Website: ulta-beauty
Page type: account-selection
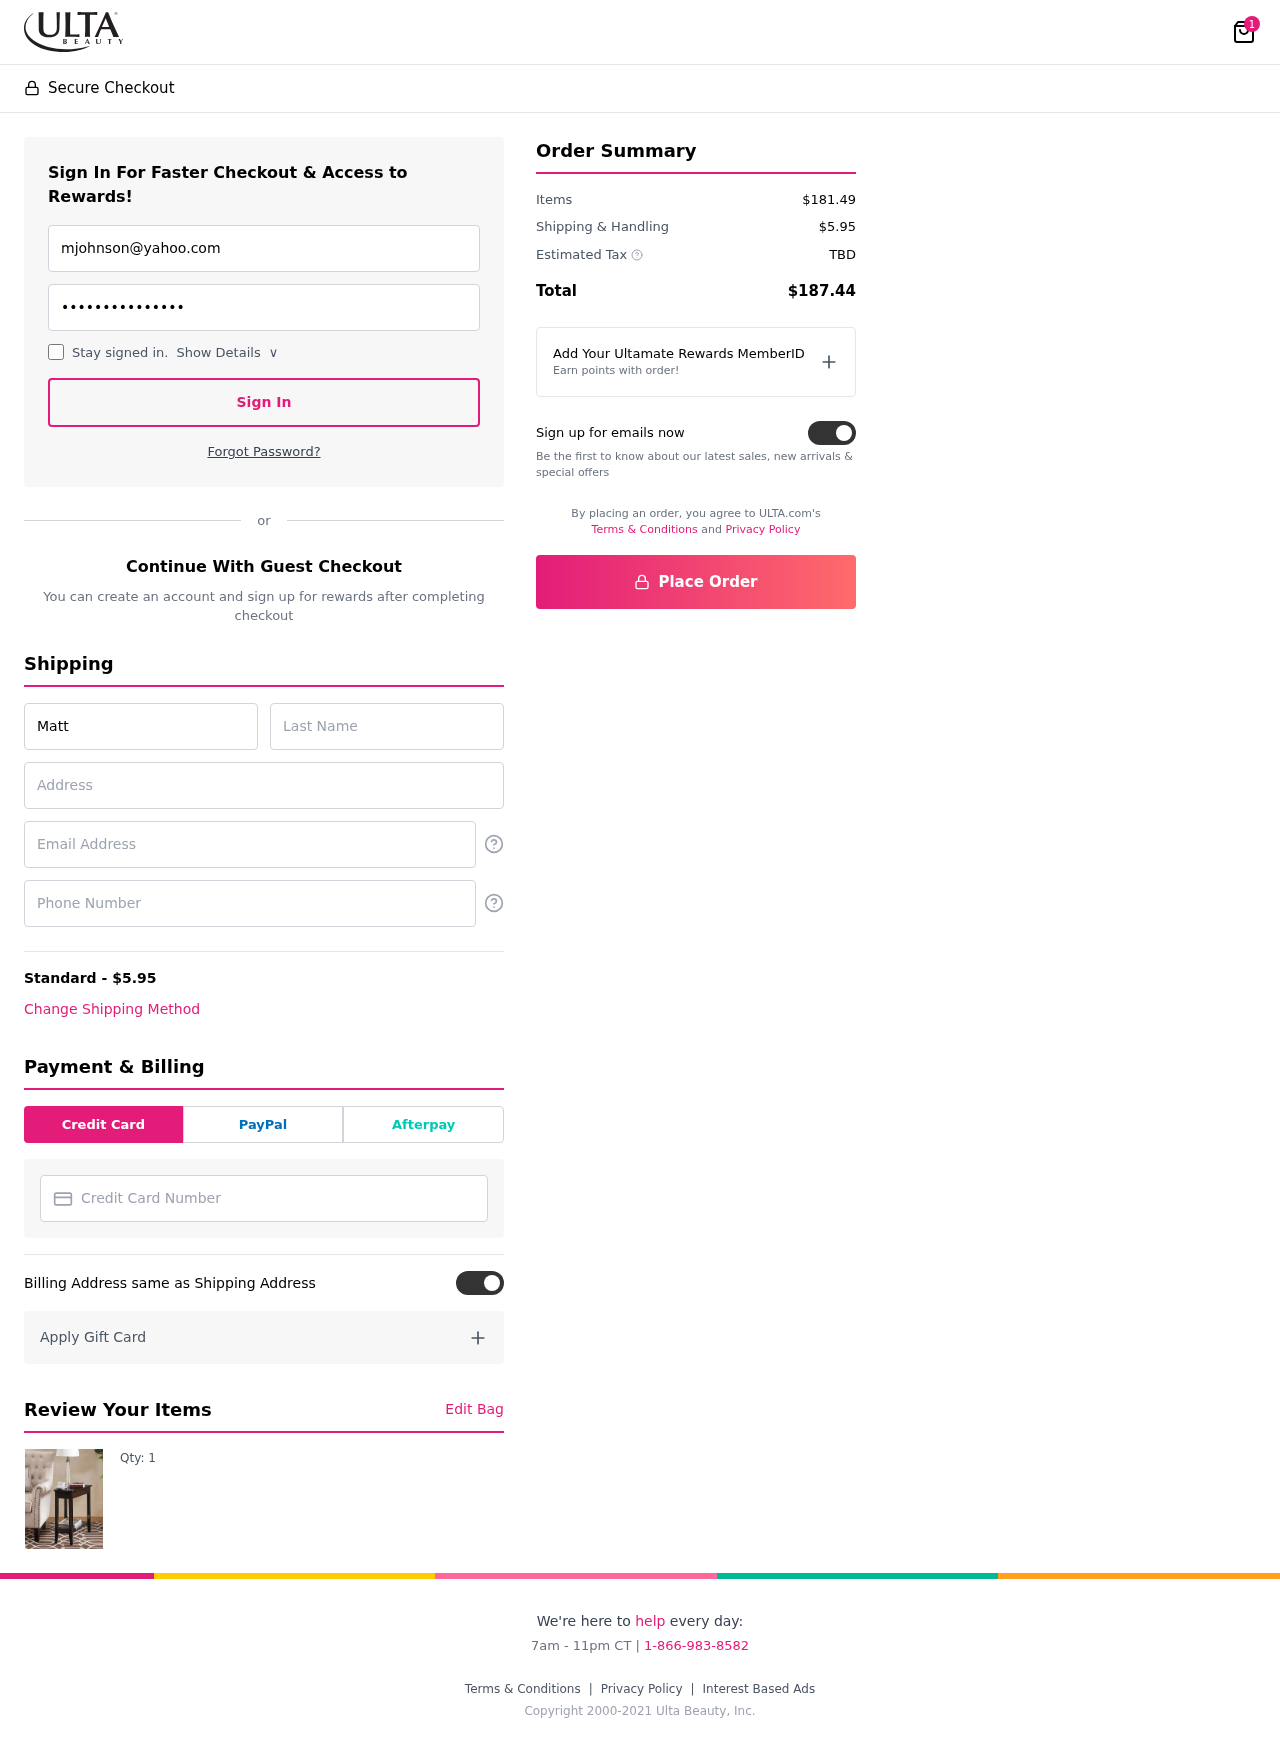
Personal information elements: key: PII_CARD_NUMBER
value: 6011 9718 1485 4366
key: PII_EMAIL
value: mjohnson@yahoo.com
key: PII_EMAIL2
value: mjohnson@yahoo.com
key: PII_FIRSTNAME
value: Matthew
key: PII_LASTNAME
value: Johnson
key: PII_PHONE
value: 4334700951
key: PII_STREET
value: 93604 Washington Mountain
Product elements: key: PRODUCT1_QUANTITY
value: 1
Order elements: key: ORDER_NUM_ITEMS
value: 1
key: ORDER_SHIPPING_COST
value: $5.95
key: ORDER_SUBTOTAL
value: $181.49
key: ORDER_TAX
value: TBD
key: ORDER_TOTAL
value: $187.44